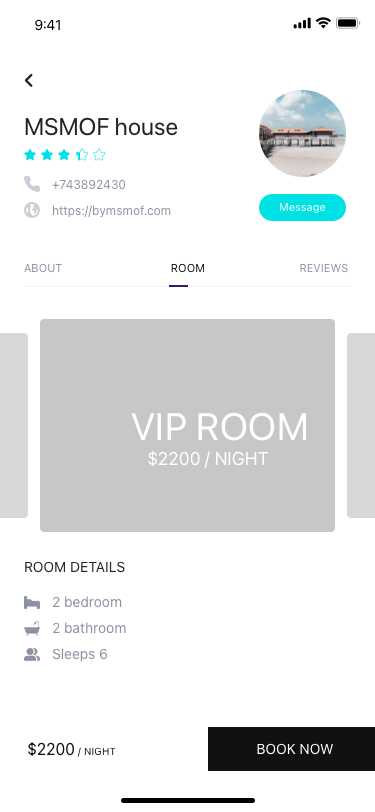
Text in this UI design:
9:41
ABOUT
REVIEWS
ROOM
VIP ROOM
$2200 / NIGHT
ROOM DETAILS
MSMOF house
+743892430
https://bymsmof.com
2 bedroom
2 bathroom
Sleeps 6
BOOK NOW
$2200 / NIGHT
Message